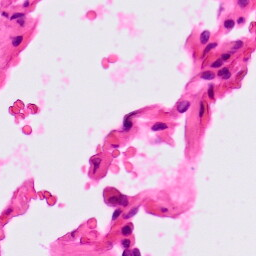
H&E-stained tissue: Lung